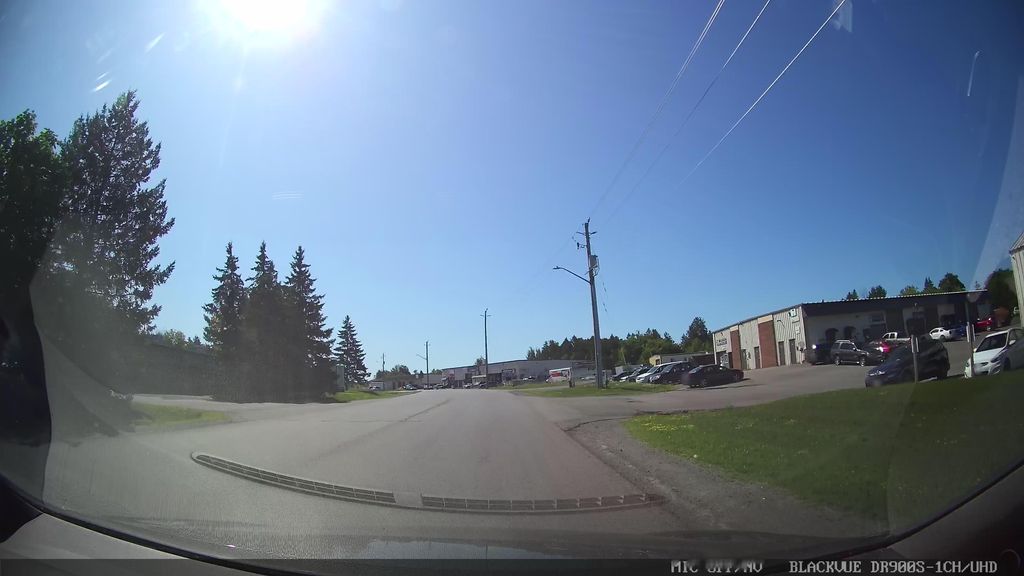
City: ottawa-gatineau